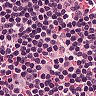
Metastatic tissue present: no